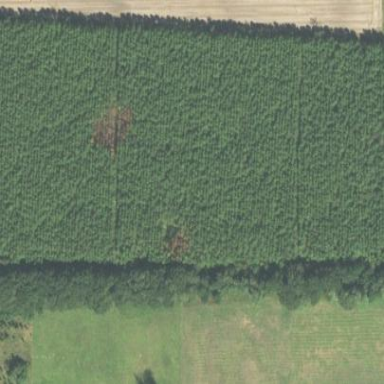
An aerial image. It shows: Forest with needle-leaved trees.